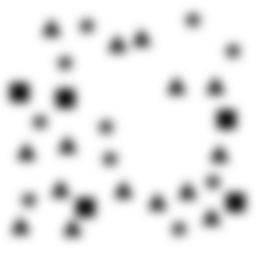
Squares: 5
Triangles: 15
Stars: 10
Total shapes: 30